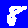
Digit: 8